Question: I wish to get a grasp on jQuery and jQuery UI. This stuff is cool and I may see its potential though I'm no king in javascript, far from it!
I have written this piece of code in an HTML file written by hand for pedagogical purpose.
'''
<!doctype html>
<html lang="en">
<head>
<meta charset="utf-8" />
<title>01 - jQuery UI Draggable Basic Example</title>
<link rel="stylesheet" href="http://code.jquery.com/ui/1.9.1/themes/base/jquery-ui.css" />
<script src="http://code.jquery.com/jquery-1.8.2.js"></script>
<script src="http://code.jquery.com/ui/1.9.1/jquery-ui.js"></script>
<style>
.dragarea {
height: 500px;
width: 500px;
background: grey;
}
#draggable {
width: 100px;
height: 100px;
padding: 20px;
background: #ccc;
cursor: pointer;
}
</style>
<script>
$(document).ready(function() { $( "#draggable" ).draggable(); });
</script>
</head>
<body>
<div class="dragarea">
<div id="draggable">Drag me</div>
</div>
</body>
</html>
'''
Yet, it's working properly when copied from this <URL> website.
I have also read this tutorial on <URL>, plus plenty of other StackOverflow's Q/A's:
1. jQuery UI Draggable Not Working
2. Can't get JQuery Draggable plugin to work?
Just to name a few.
When I say it doesn't work properly, I mean that I can see my two DIV sections on the screen with the correct styles, and I cannot drag the drag-able rectangle, it just selects the text and the page just like I was trying to copy the text. Here's the result on screen.

What's wrong with my code? Might someone please tell me?
Thanks for your support! =)
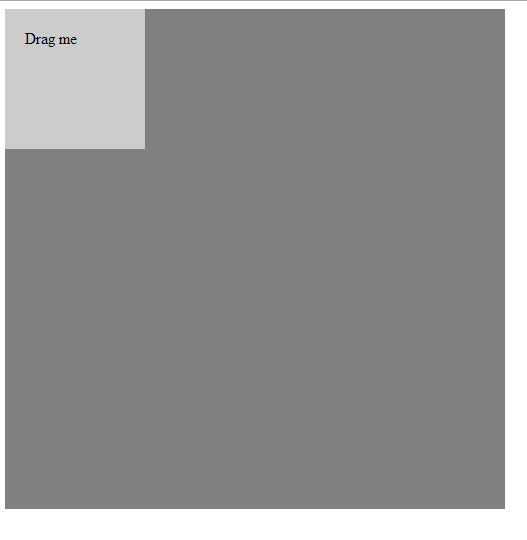
Answer: Script tags are not self closing.
'''
<script src="http://code.jquery.com/jquery-1.8.2.js" />
<script src="http://code.jquery.com/ui/1.9.1/jquery-ui.js" />
'''
<URL>
Should be
'''
<script src="http://code.jquery.com/jquery-1.8.2.js"></script>
<script src="http://code.jquery.com/ui/1.9.1/jquery-ui.js"></script>
'''
<URL>